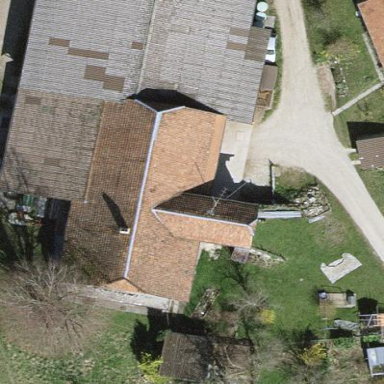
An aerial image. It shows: Farmyard area.